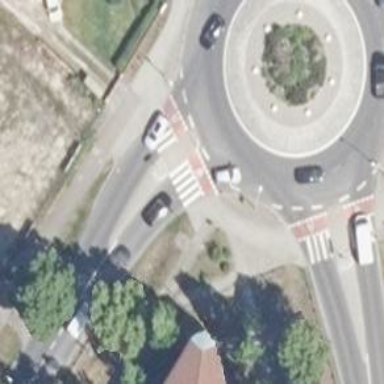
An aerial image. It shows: Uncontrolled crossing with central island on the road.